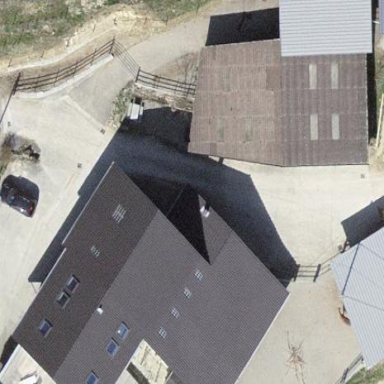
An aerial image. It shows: Farmyard in rural farm setting.